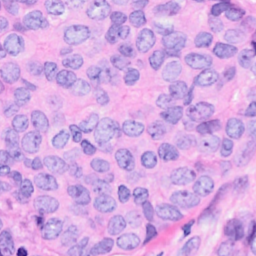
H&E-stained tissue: Breast